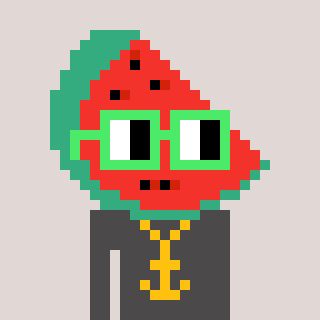
a pixel art character with square light green glasses, a watermelon-shaped head and a grayscale-colored body on a warm background